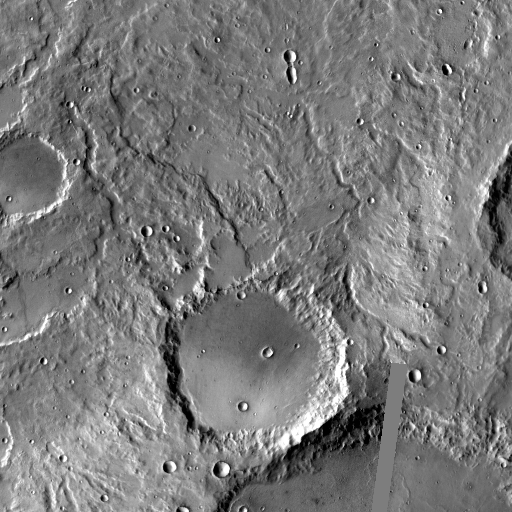
Crater classes present: Background, Other, Buried, Secondary